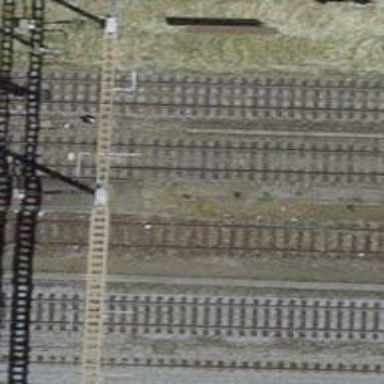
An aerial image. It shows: Platform edge at railway station.